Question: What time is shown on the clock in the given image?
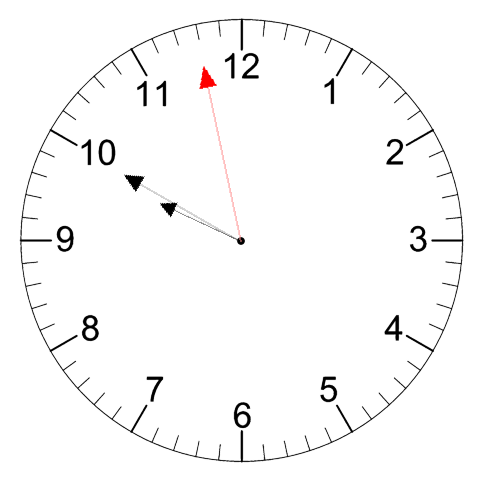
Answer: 09:49:58